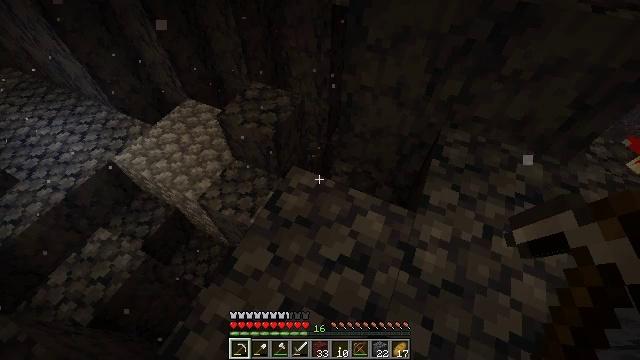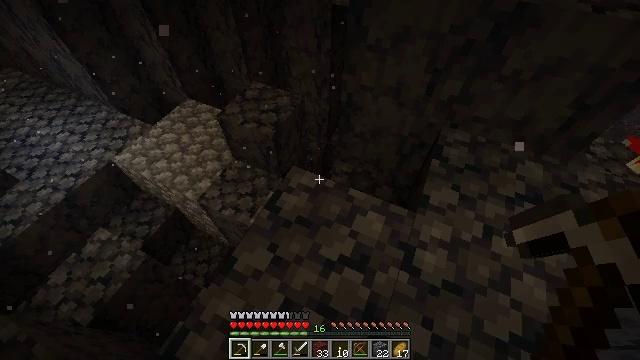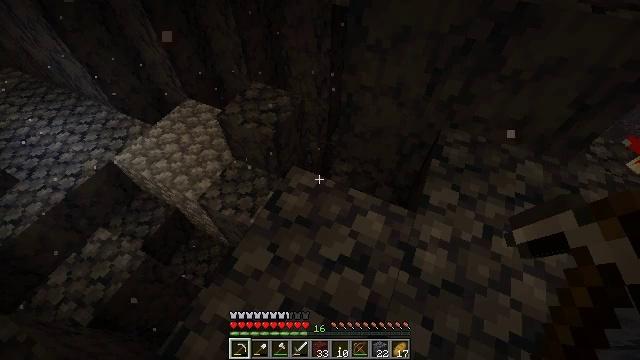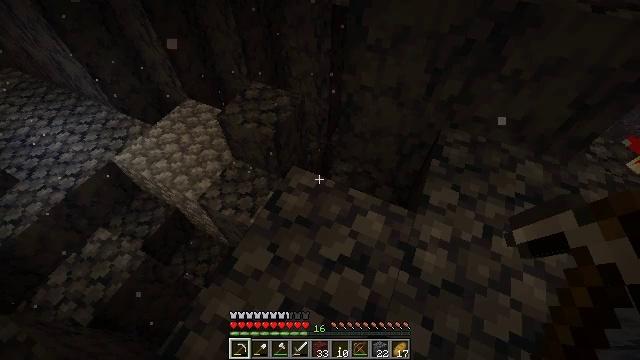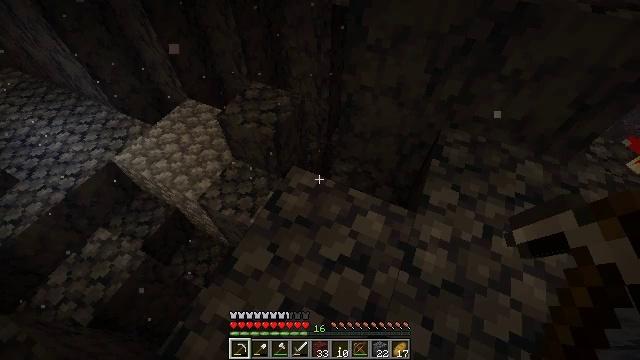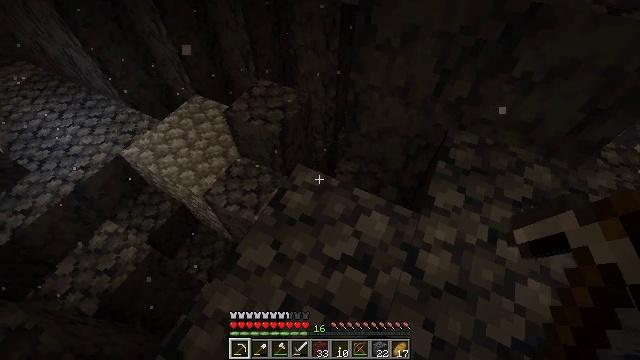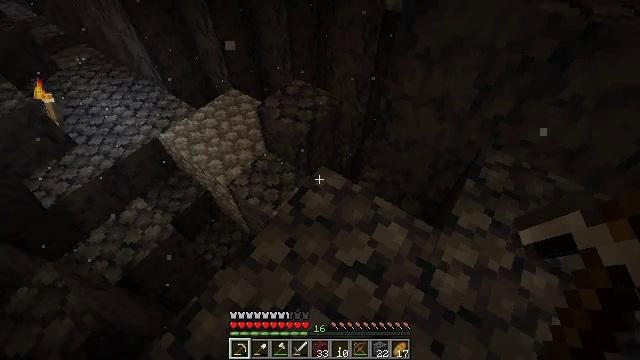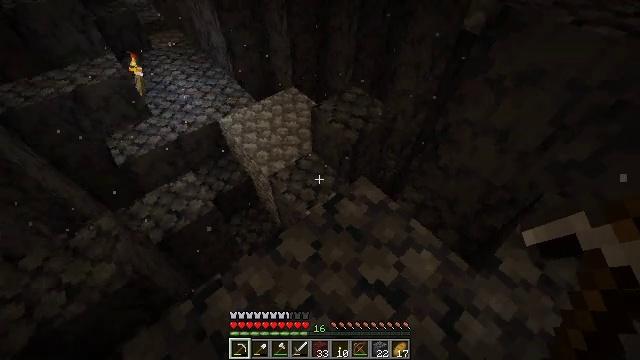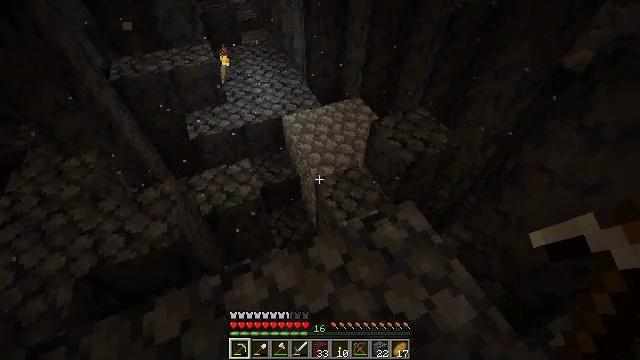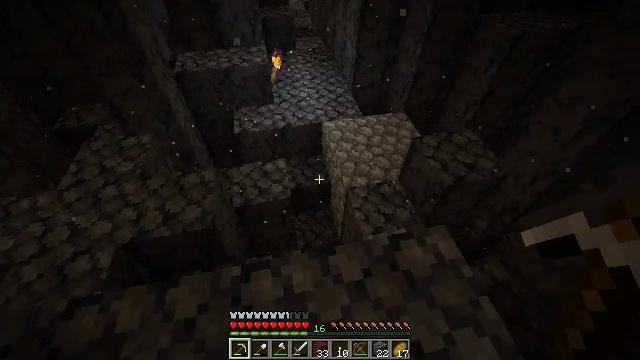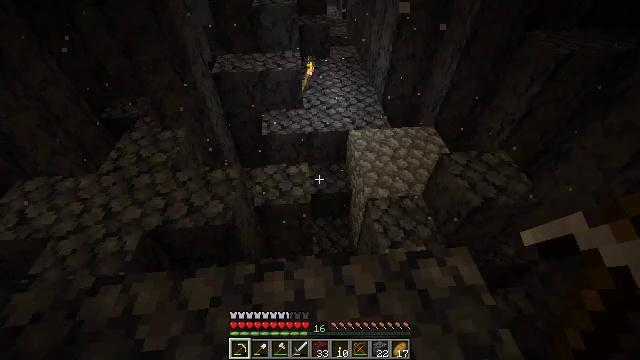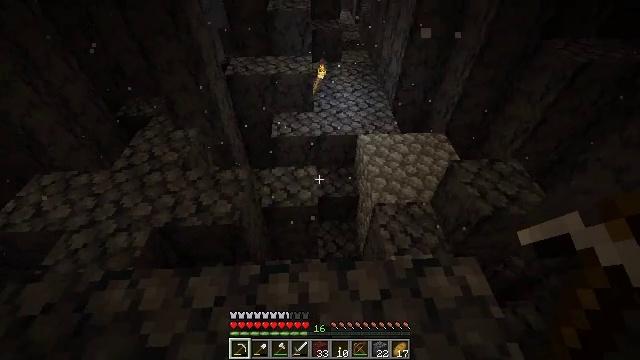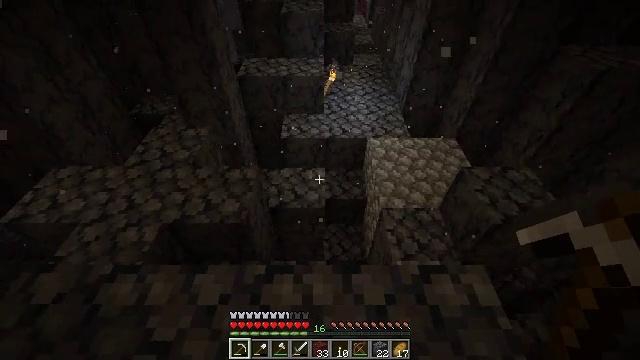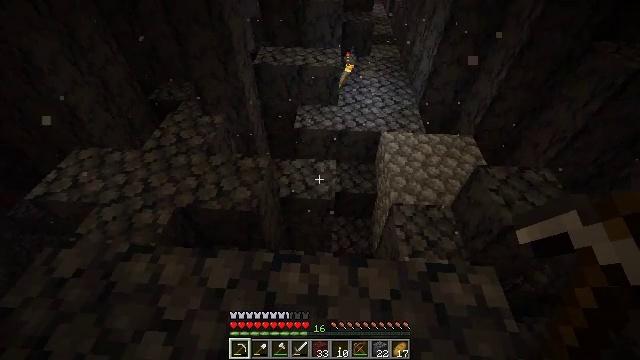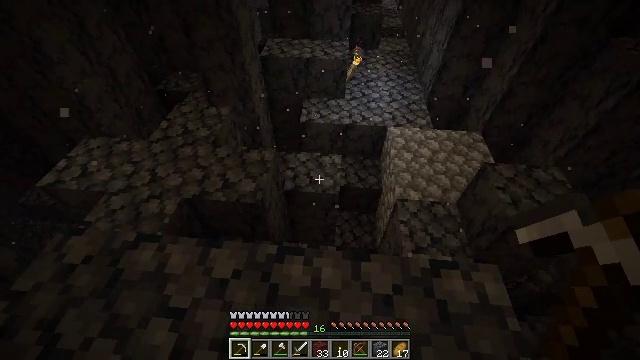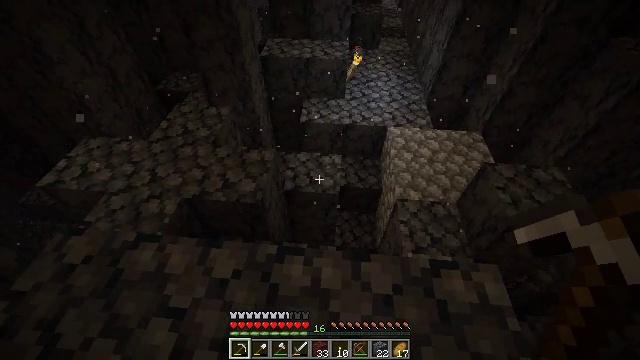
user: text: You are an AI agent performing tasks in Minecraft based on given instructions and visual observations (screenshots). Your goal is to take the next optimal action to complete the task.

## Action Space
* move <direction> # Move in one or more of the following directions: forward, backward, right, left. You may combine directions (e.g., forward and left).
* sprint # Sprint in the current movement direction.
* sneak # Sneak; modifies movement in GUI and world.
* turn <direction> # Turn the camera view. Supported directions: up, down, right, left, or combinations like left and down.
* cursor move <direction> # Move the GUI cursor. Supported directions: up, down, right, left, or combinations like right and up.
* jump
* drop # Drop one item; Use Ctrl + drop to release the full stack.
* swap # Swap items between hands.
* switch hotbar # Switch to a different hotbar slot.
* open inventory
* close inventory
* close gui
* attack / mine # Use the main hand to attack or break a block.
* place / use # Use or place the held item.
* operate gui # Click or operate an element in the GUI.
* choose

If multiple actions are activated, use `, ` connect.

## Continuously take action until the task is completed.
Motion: motion action
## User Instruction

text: Break the basalt block.
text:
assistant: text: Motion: no_op
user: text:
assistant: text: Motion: no_op
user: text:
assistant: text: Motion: no_op
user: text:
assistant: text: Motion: no_op
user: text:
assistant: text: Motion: turn left
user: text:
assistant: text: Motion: turn left
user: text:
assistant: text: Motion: turn left and up
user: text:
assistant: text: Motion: turn left and up
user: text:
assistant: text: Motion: turn left and up
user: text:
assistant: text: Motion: turn left and up
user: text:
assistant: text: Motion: turn left
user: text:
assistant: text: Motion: turn left
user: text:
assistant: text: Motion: turn left and down
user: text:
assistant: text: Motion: turn left and down
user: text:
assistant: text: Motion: no_op
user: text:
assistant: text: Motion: no_op
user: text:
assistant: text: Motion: no_op
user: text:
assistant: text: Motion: no_op
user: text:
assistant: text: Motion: no_op
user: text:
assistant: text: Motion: turn left
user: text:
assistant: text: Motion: turn left
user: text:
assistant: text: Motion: no_op
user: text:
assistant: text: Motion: no_op
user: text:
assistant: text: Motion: no_op
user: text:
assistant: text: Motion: no_op
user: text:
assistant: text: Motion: no_op
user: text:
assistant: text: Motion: no_op
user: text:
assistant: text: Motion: no_op
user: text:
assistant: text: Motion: no_op
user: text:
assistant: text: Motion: no_op